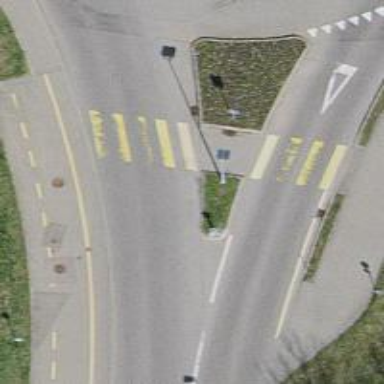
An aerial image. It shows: Marked crossing on footway.